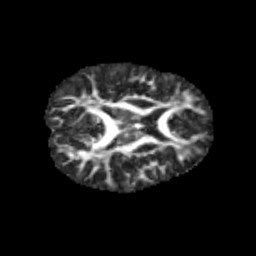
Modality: FA
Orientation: axial
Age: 9
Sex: male
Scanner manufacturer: siemens
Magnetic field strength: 3 T
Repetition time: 3.8 s
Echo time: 0.07 s